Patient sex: F
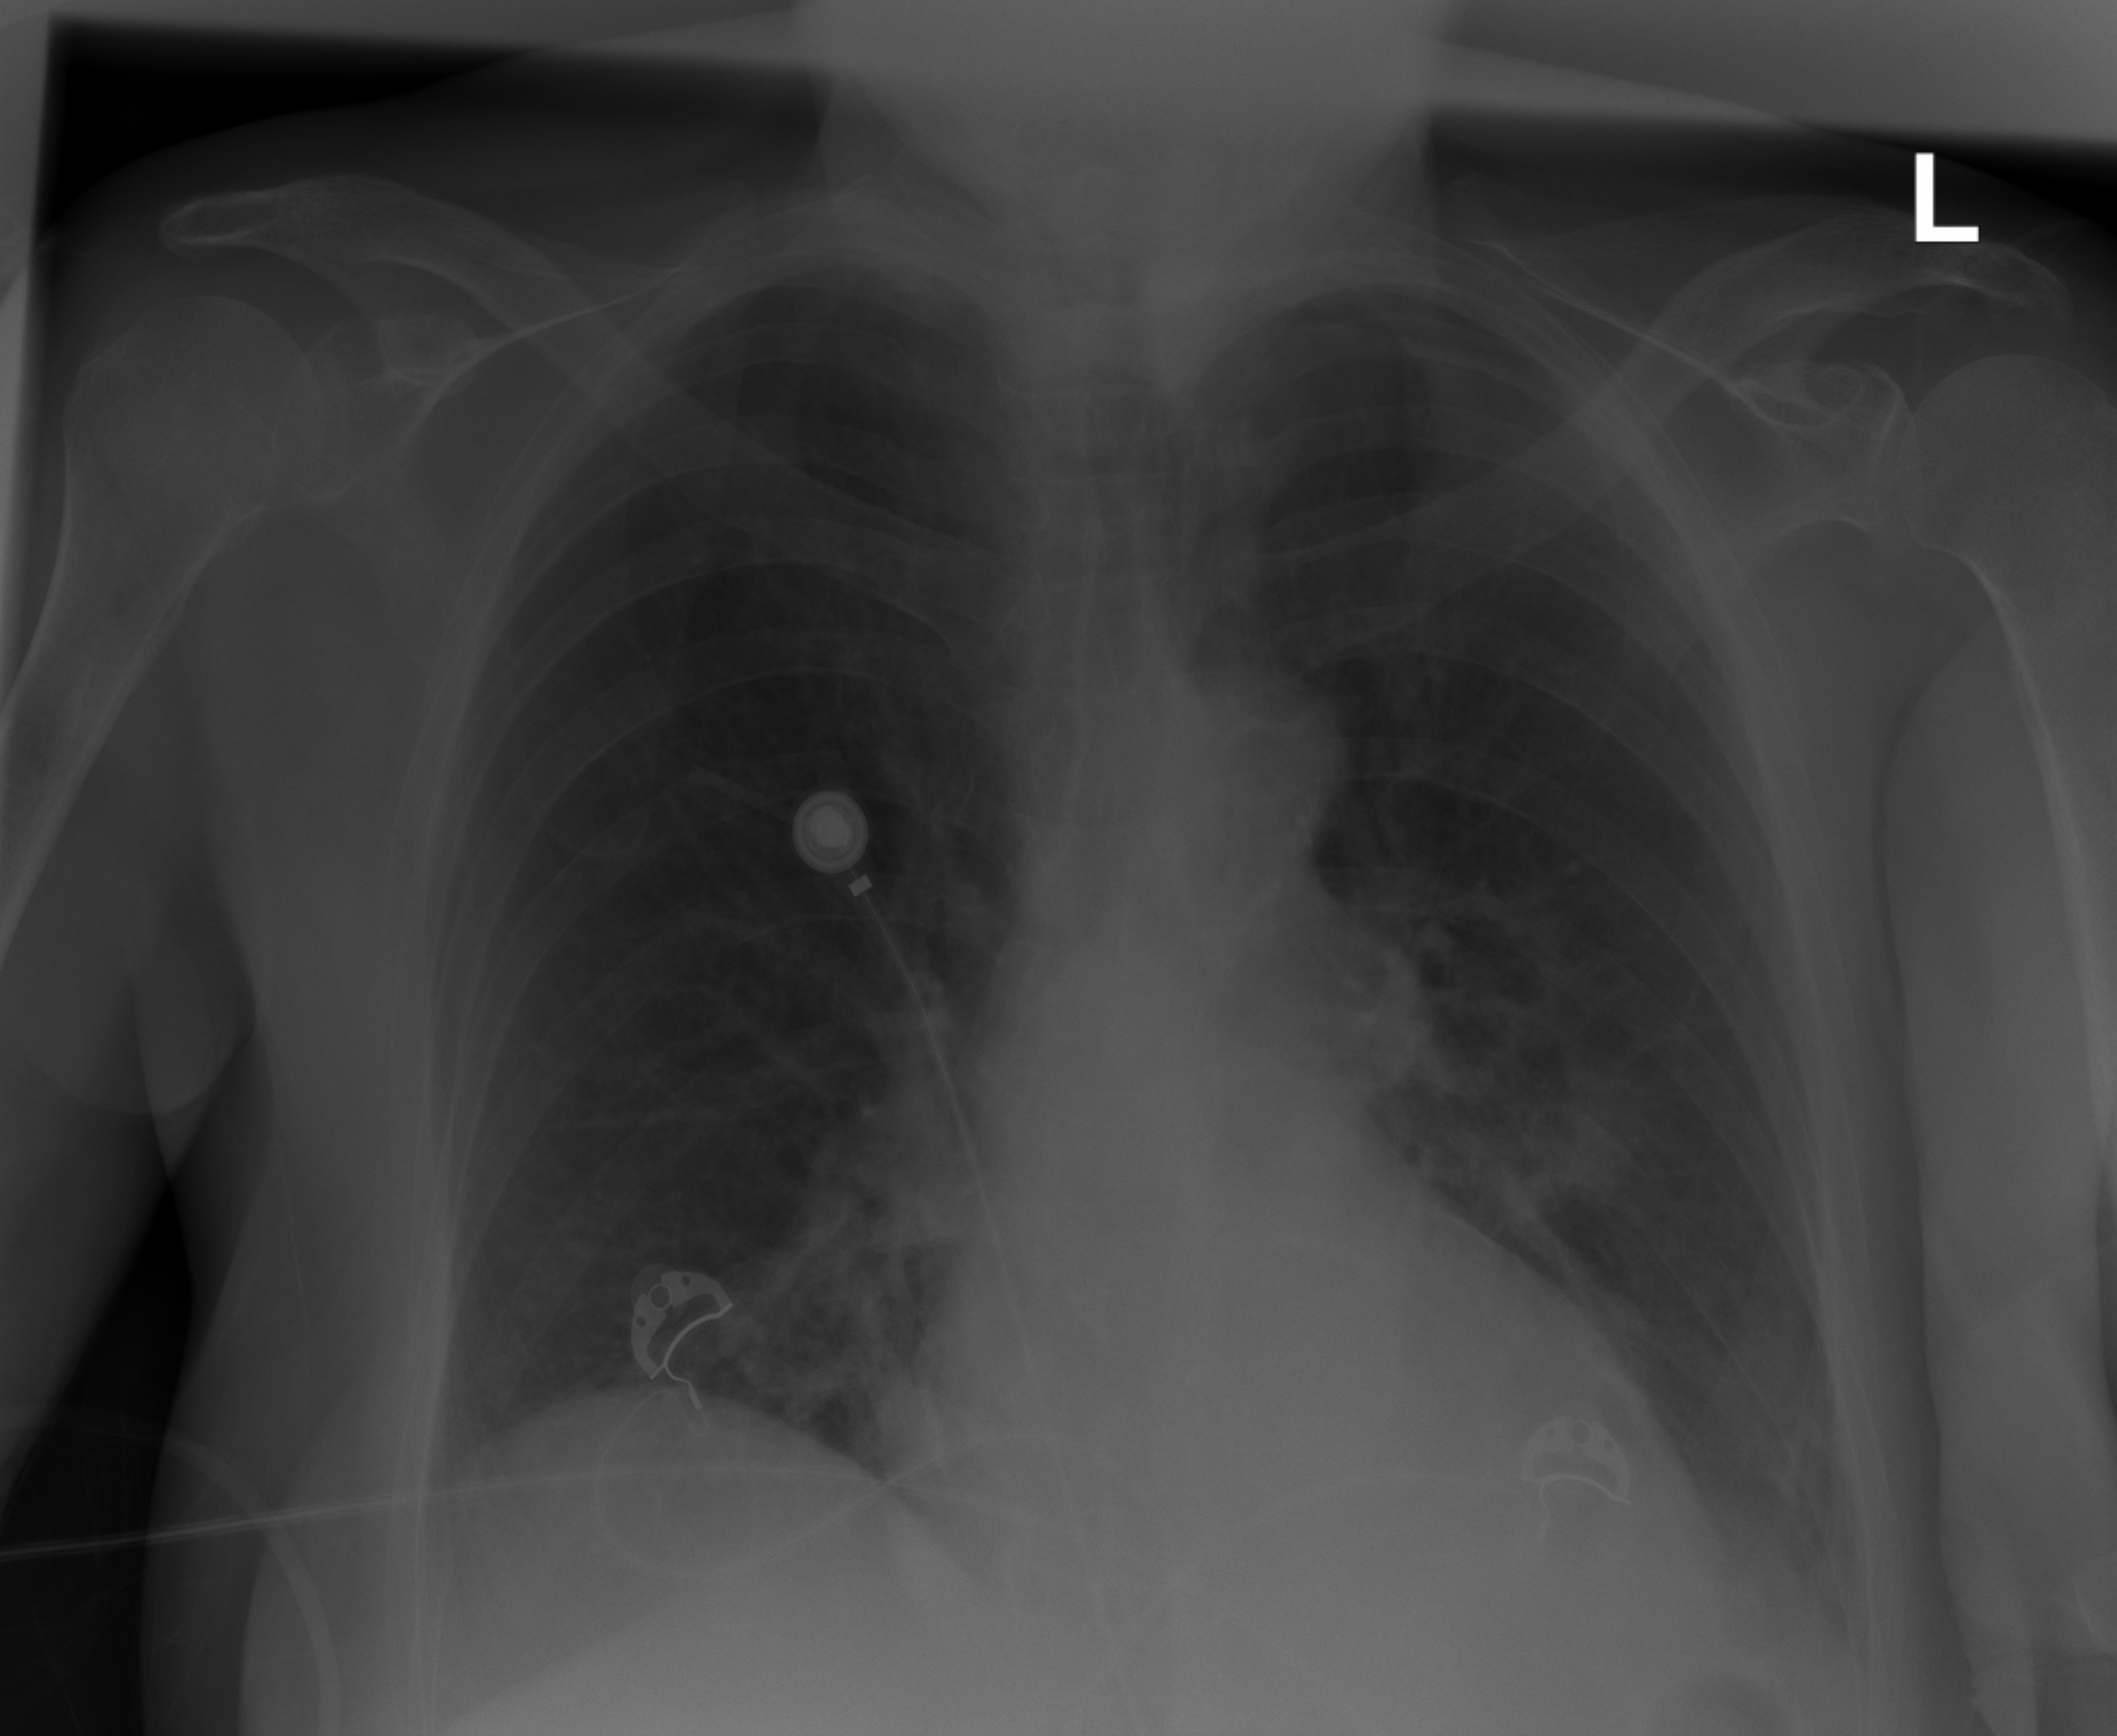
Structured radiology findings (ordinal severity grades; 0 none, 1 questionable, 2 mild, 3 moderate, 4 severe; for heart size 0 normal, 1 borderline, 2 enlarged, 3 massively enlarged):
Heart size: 0
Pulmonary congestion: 0
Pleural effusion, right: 0
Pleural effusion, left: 2
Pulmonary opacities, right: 0
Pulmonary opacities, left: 2
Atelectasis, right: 0
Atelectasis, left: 2